Question: I have a excel workbook which has 30 worksheets in it. Each sheet looks something like this

Now i want to insert a column after "I" column (the new column will be J)and the values should be some thing like this
for coupon 2.000(4-7 rows) the values in the new column J should be = i4-i5(For all J4,5,6,7)
This should be repeated for each coupon.
I tried recording the macro but did not help.
Please provide to handle this dynamically.
Thank you in advance.
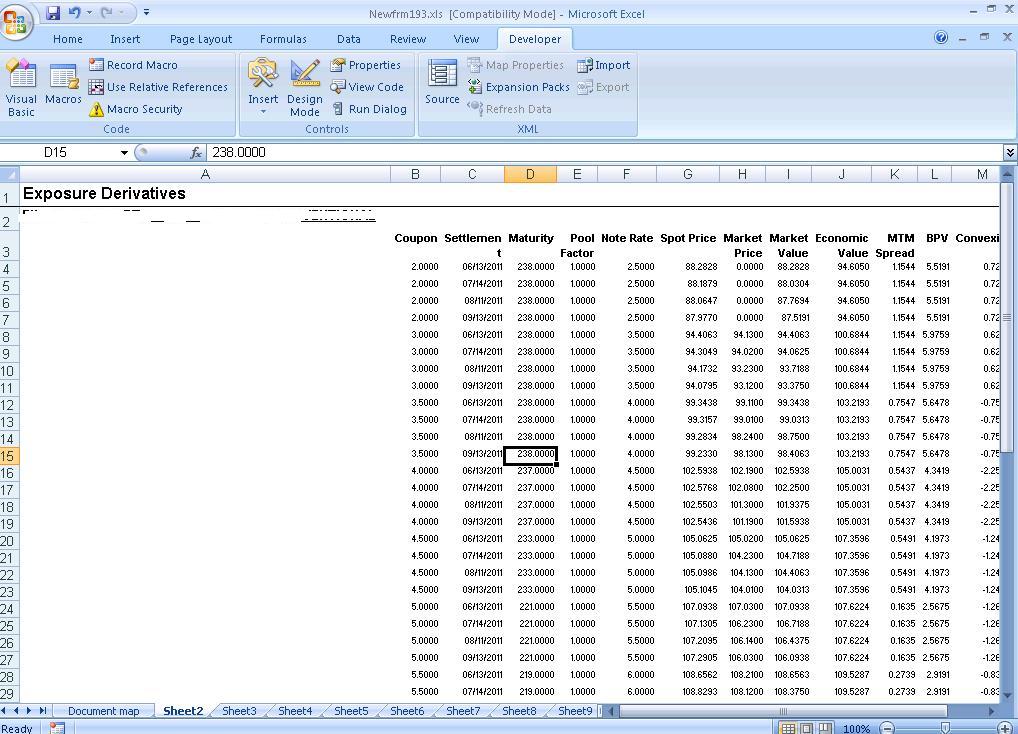
Answer: From your description, it sounded like this is what you are looking for. Please let me know if that is not the case.
'''
Sub AddNewColumn()
Dim sColumnToIns, sCouponField, sCouponGroup, _
sFormula, sCell1, sCell2, sMarketValueField, sColumnToInsHeader, sTopCellOfData
Dim rData As Range
Dim rRng As Range
Dim rCell As Range
Dim oSh As Worksheet
'Make sure you change the sheet to reflect
'the object name of your sheet.
Set oSh = Sheet2
sColumnToIns = "J"
sColumnToInsHeader = "New Column"
sCouponField = "B"
sMarketValueField = "I"
sTopCellOfData = "A4"
'Insert a new column
Sheet1.Range(sColumnToIns & ":" & sColumnToIns).Insert xlShiftToRight
'Get lowest cell in used range
Set rRng = oSh.UsedRange.Cells(oSh.UsedRange.Rows.Count, oSh.UsedRange.Columns.Count)
Set rData = oSh.Range(sTopCellOfData, rRng)
'Set the header text
rData.Range(sColumnToIns & "1").Offset(-1).Value = sColumnToInsHeader
'Go through the entire data set. Whenever the value in the 'Coupon'
'column changes, put a formula the subtracts the top market value
'from the next market value down.
sCouponGroup = ""
For Each rCell In rData.Columns(sCouponField).Cells
If sCouponGroup <> rCell.Value Then
sCouponGroup = rCell.Value
sCell1 = rCell.EntireRow.Columns(sMarketValueField).Address
sCell2 = rCell.EntireRow.Columns(sMarketValueField).Offset(1).Address
sFormula = "=" & sCell1 & "-" & sCell2
End If
rCell.EntireRow.Columns(sColumnToIns).Formula = sFormula
Next
End Sub
'''